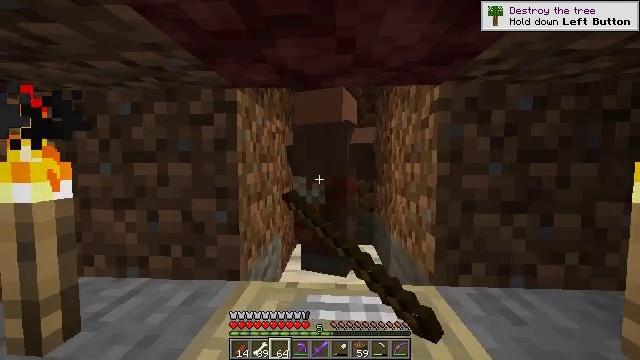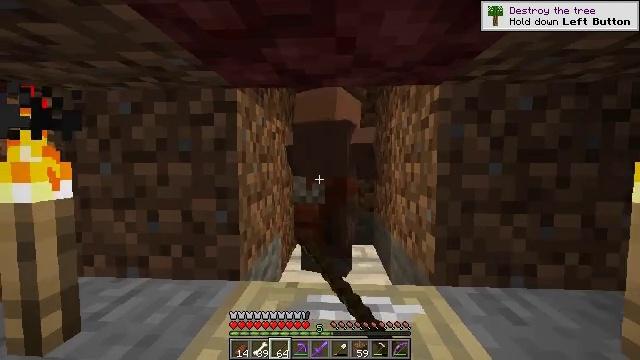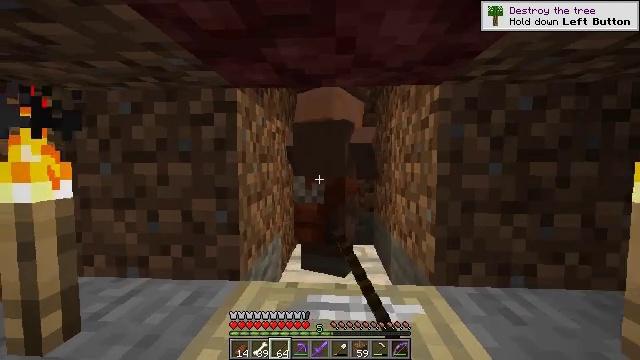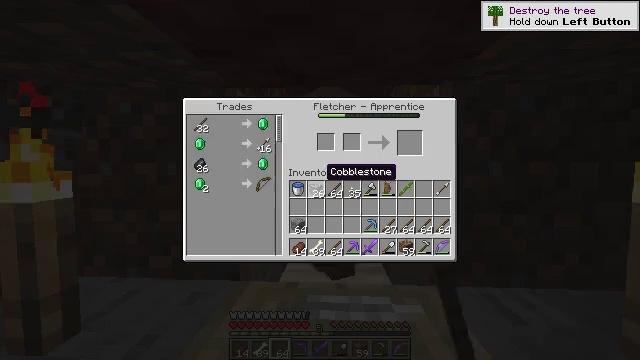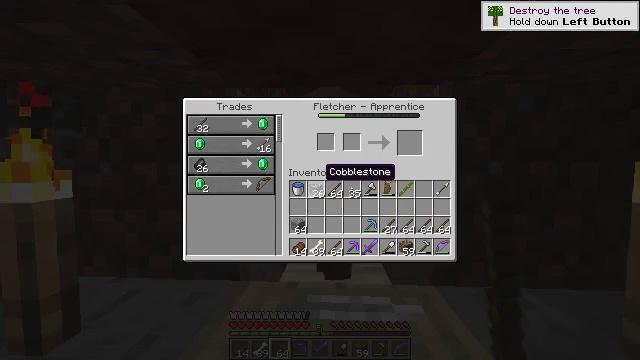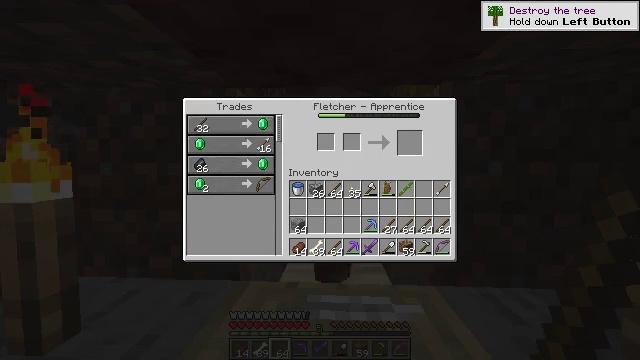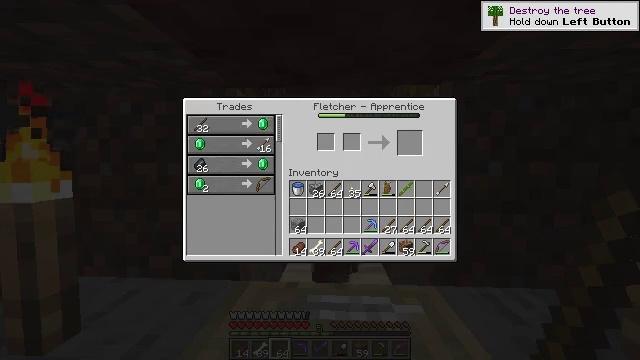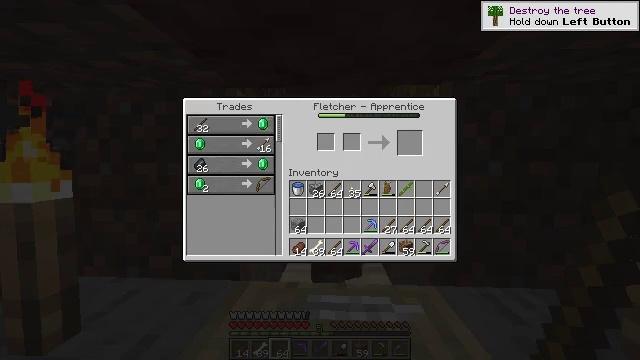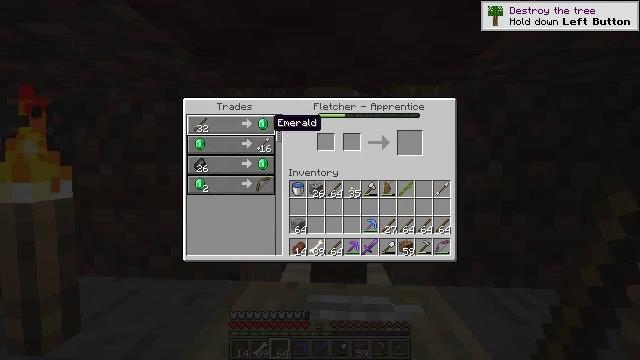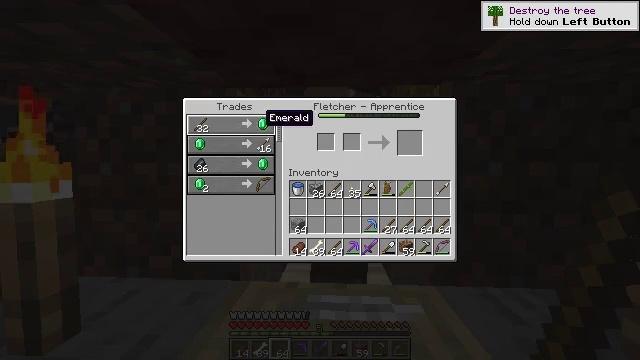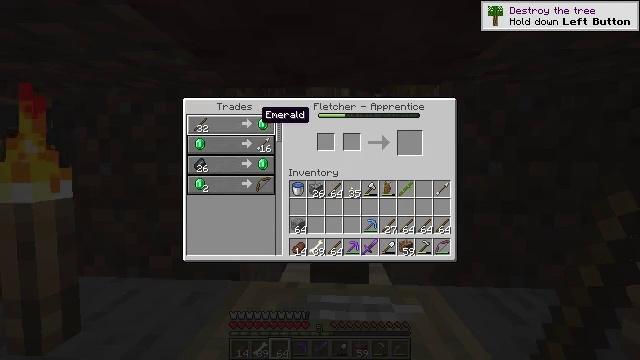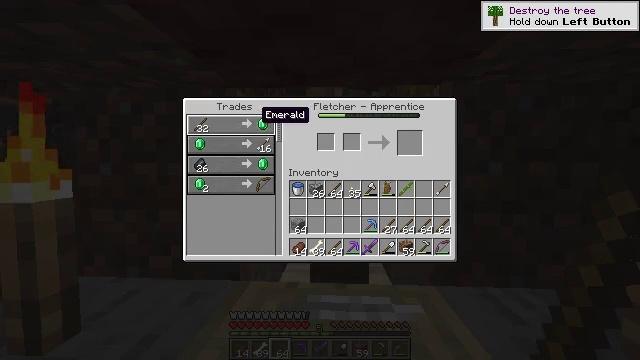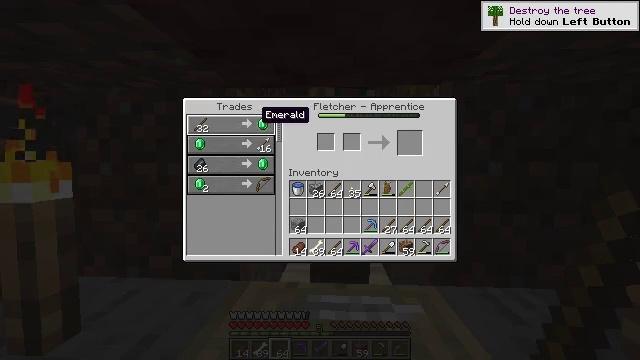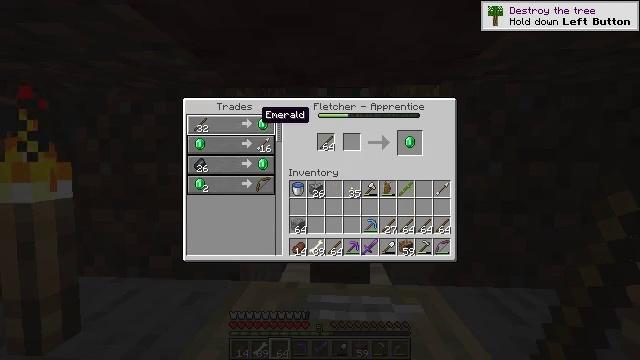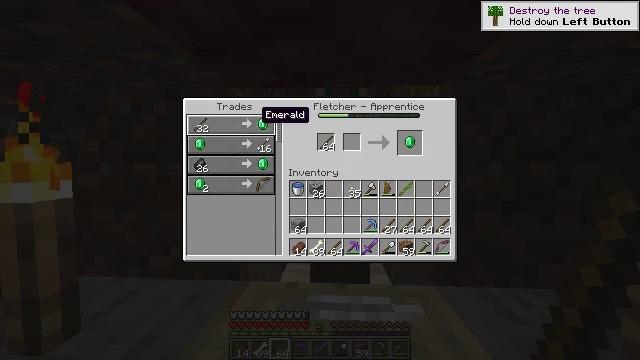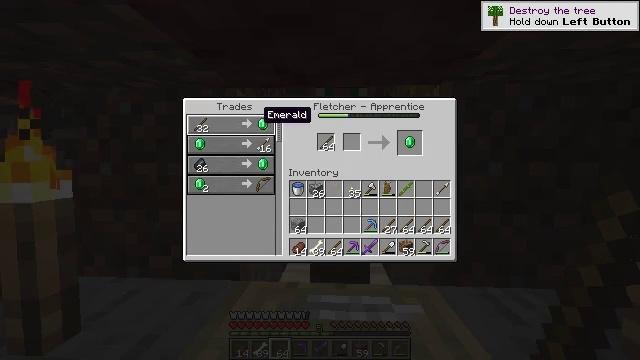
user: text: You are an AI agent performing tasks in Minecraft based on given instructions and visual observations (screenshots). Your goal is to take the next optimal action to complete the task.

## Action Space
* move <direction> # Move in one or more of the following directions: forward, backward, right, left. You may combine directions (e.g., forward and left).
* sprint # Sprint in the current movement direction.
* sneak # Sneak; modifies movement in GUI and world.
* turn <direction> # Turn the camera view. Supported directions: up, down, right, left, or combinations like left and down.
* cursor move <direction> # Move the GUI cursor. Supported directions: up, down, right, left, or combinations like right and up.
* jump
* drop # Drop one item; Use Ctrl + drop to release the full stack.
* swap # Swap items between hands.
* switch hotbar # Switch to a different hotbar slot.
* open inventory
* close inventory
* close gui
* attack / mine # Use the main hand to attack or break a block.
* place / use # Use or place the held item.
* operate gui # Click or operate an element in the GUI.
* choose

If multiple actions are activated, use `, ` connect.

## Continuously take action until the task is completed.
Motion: motion action
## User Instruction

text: Open the crafting table to craft an emerald.
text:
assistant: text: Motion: no_op
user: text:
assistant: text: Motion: no_op
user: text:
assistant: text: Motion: no_op
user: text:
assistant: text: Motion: no_op
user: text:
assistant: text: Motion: no_op
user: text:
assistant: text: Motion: no_op
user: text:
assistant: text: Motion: turn left and up
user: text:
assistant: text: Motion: turn left and up
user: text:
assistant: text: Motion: turn left
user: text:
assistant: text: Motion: sneak
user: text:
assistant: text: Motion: sneak
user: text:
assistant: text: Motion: sneak
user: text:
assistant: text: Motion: sneak, attack / mine
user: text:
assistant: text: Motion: sneak, attack / mine
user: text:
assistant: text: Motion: sneak
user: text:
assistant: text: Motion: sneak, turn right
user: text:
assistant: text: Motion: sneak, turn right and down
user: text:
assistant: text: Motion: sneak, turn right
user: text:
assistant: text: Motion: sneak, turn right
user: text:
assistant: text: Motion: sneak, turn right
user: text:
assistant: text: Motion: sneak, turn right
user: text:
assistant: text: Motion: sneak
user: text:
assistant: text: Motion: sneak
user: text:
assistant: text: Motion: sneak, attack / mine
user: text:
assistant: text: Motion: sneak, attack / mine
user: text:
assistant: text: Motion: sneak, turn left
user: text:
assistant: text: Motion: sneak, turn left
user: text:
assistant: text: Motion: sneak
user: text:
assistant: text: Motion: sneak